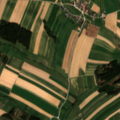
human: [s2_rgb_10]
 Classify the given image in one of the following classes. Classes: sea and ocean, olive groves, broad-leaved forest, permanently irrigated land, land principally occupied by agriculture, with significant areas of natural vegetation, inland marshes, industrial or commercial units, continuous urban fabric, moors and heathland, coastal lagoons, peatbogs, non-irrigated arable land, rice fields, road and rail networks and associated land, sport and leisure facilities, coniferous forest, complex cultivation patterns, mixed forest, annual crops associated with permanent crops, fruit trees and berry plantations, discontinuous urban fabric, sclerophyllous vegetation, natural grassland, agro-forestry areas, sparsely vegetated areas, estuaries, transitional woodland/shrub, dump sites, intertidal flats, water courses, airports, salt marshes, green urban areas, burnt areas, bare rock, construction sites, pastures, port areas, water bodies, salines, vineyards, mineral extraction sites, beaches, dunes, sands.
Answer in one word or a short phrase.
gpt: non-irrigated arable land, complex cultivation patterns, land principally occupied by agriculture, with significant areas of natural vegetation